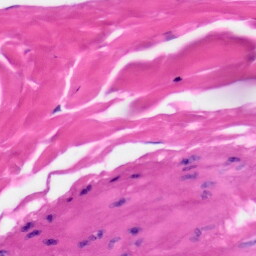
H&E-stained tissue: Skin